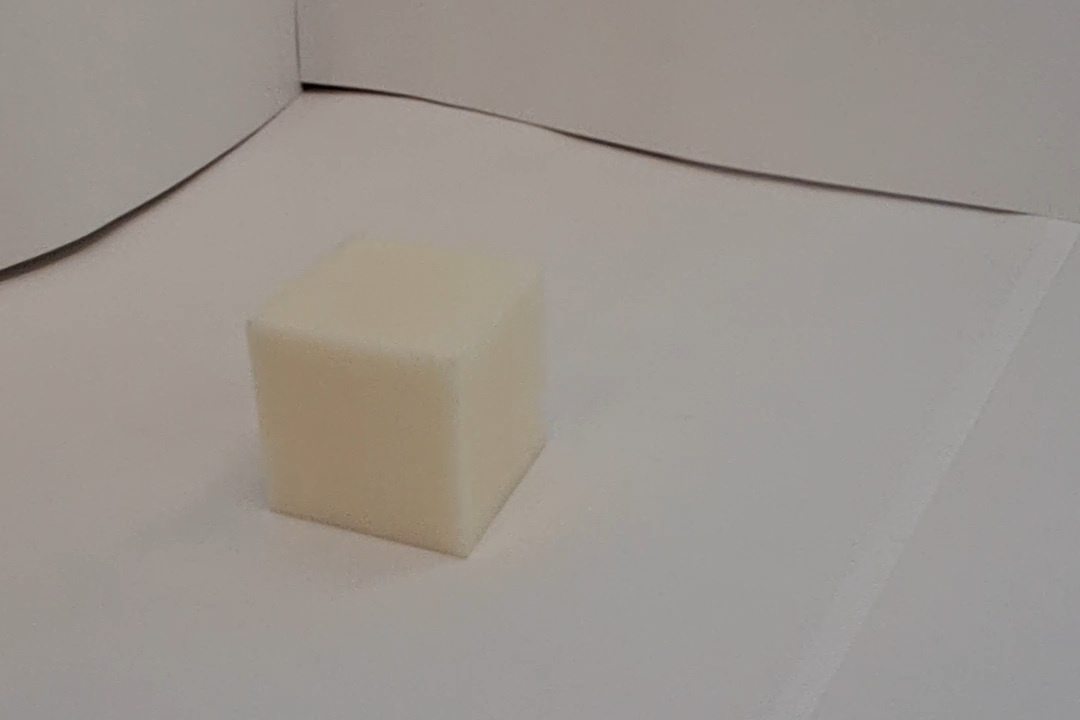
Label: Cuboid